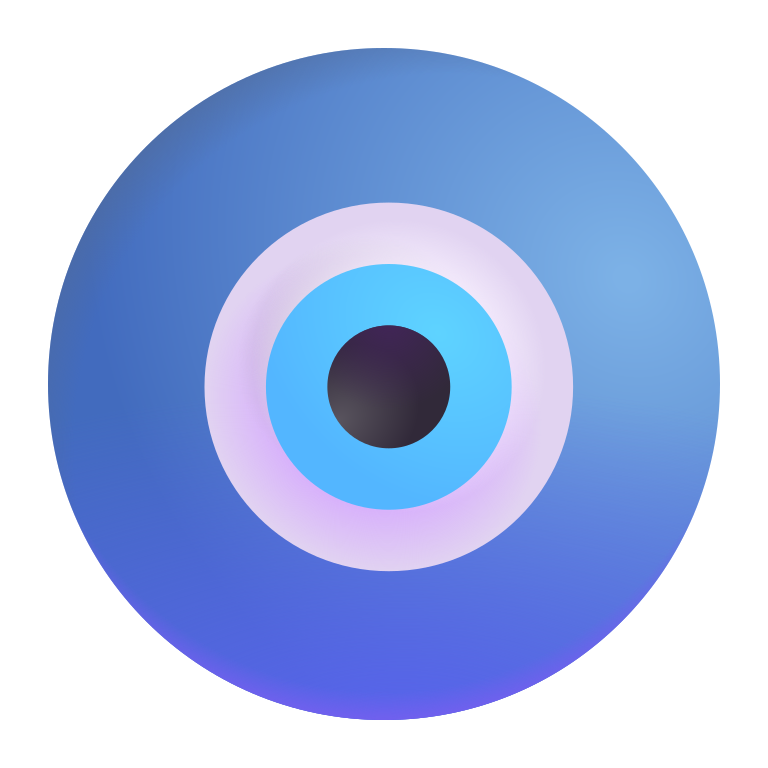
nazar amulet color